Current action and preconditions to check: trajectory_clear

Your task: For each precondition in the list above, predict whether it will hold at this action.

Consider the current scene as observed from the mobile robot's camera, and analyze the predicted future states of all dynamic agents (e.g., people, animals, vehicles, or any moving entities) within the NEXT SECOND.

IMPORTANT: Only answer "very likely" if you are absolutely certain—based on strong, clear evidence—that a dynamic agent will violate the precondition in the predicted future state. Do NOT answer "very likely" for unlikely, ambiguous, or low-probability risks.

Ask yourself for each precondition: Is there a high probability, with clear and convincing evidence, that the predicted future states of any dynamic agent will interfere with the predicted future state of the currently executing action within the NEXT SECOND, causing that precondition to fail?

Assess the risk level based on these predictions. Use "likely" or "very likely" if motions create a clear risk of interference.

Use "neutral" or "improbable" if agents are nearby but their predicted paths are clearly diverging or non-conflicting.

Failure Risk Categories: "very improbable", "improbable", "neutral", "likely", "very likely"

Answer Format: Output ONLY the probability_of_failure value from these categories: "very improbable", "improbable", "neutral", "likely", "very likely"

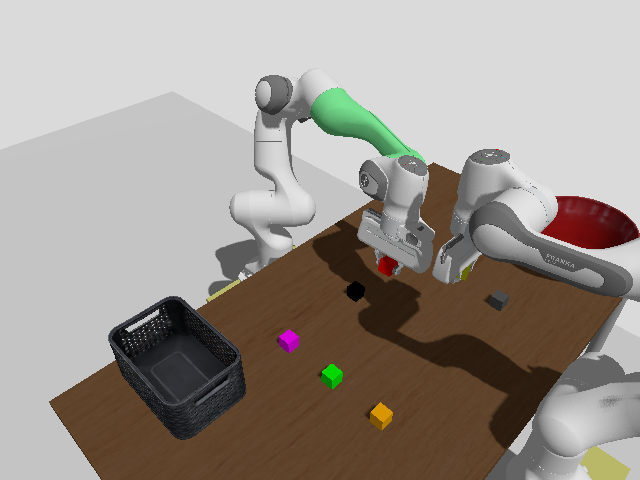

Answer: neutral